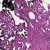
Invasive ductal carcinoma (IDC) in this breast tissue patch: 0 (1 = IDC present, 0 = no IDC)